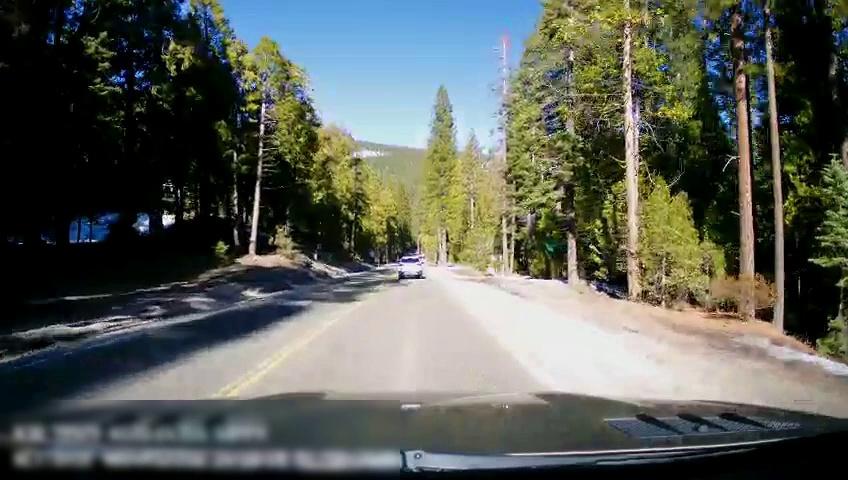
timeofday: Day
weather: Sunny
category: Drivable Space
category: Vehicles | SUV
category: Lanes | Opposite Lane
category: Lanes | Opposite Lane
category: Lanes | Current Lane
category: Lanes | Current Lane